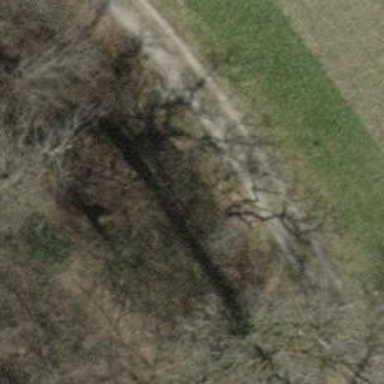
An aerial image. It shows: Hunting stand.